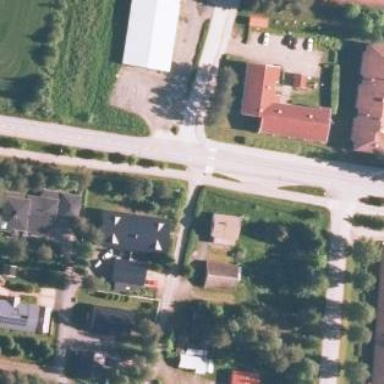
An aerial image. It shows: Cycleway.